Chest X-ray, AP view. Patient: 31 years old, sex M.
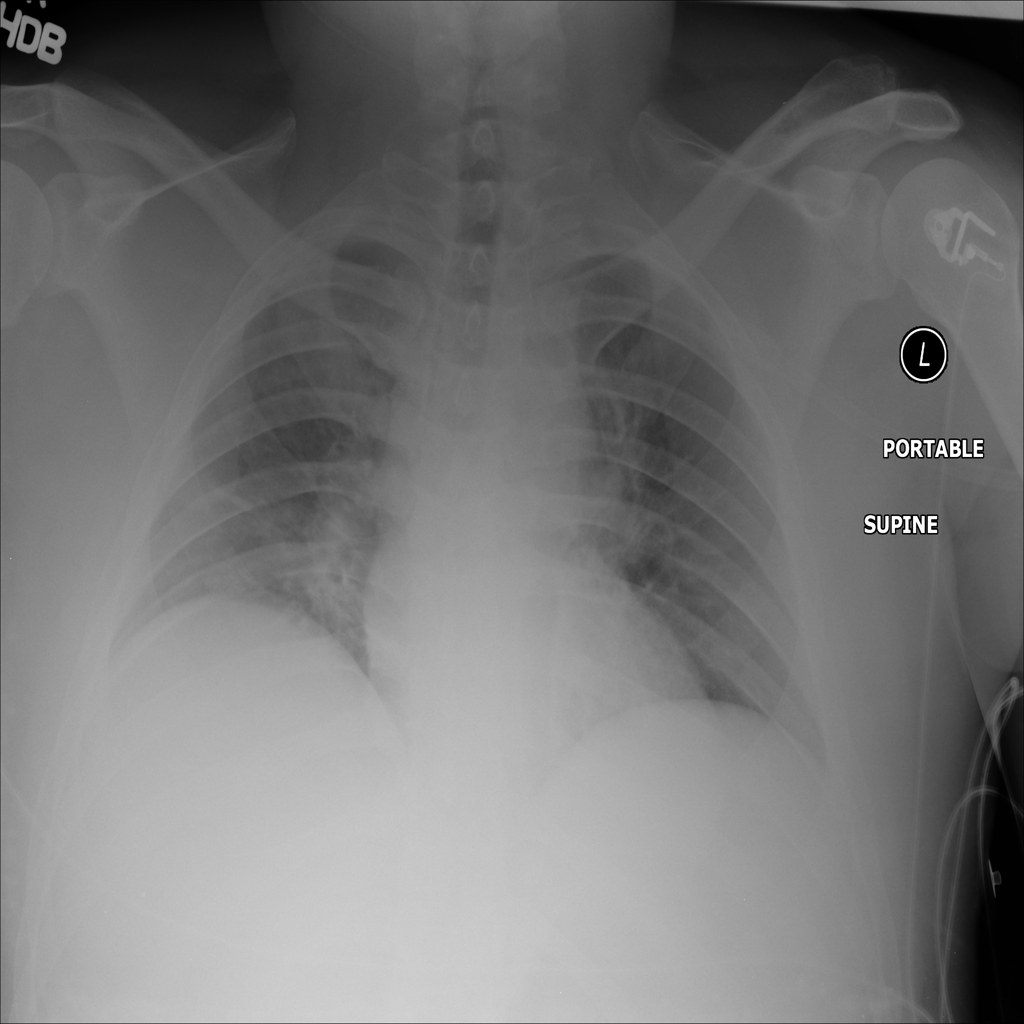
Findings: No Finding